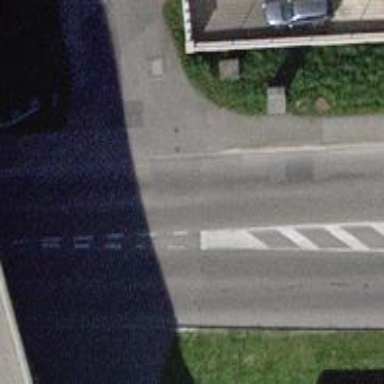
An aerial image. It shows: Secondary road with separate asphalt sidewalk.